Question: Using geopy to geocode alcohol outlets in NZ.
The problem I have is that some places do not have street addresses but are places in Google Maps. For example, plugging:
'''
Furneaux Lodge, Endeavour Inlet, Queen Charlotte Sound, Marlborough 7250
'''
into Google Maps via the browser GUI gives me

However, using that in Geopy I get a GQueryError saying this geographic location does not exist.
Here is the code for geocoding:
'''
def GeoCode(address):
g=geocoders.Google(domain="maps.google.co.nz")
geoloc = g.geocode(address, exactly_one=False)
place, (lat, lng) = geoloc[0]
GeoOut = []
GeoOut.extend([place, lat, lng])
return GeoOut
GeoCode("Furneaux Lodge, Endeavour Inlet, Queen Charlotte Sound, Marlboroguh 7250")
'''
Meanwhile, I notice that "Eiffel Tower" works fine. Is there away to solve this and can someone explain the difference between The Eiffel Tower and Furneaux Lodge within Google 'locations'?
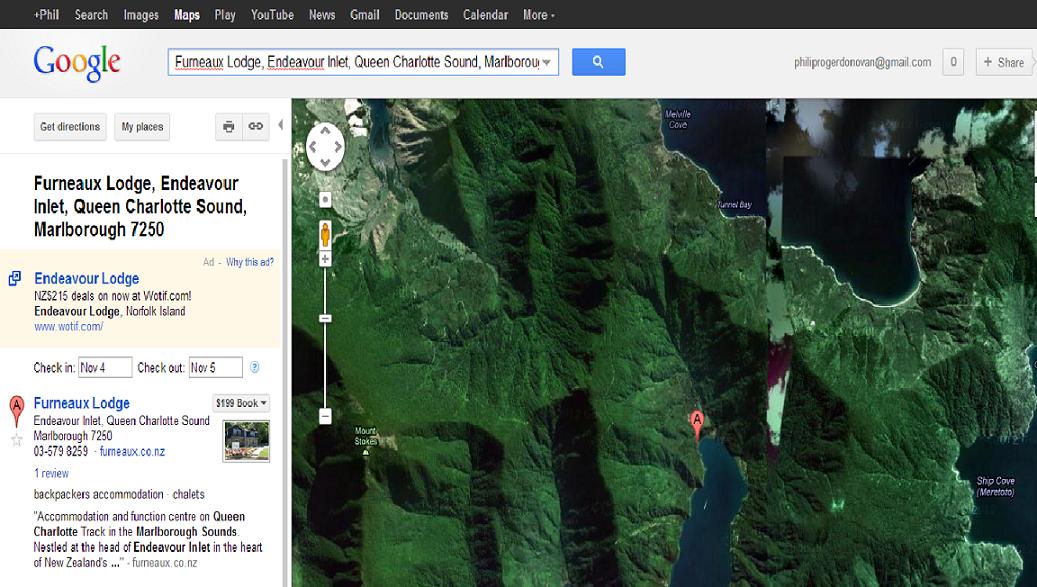
Answer: Maybe this is a Google Maps API limitation. <URL> however seems to know about 'Furneaux Lodge', so you can use it as a fallback to Google Maps if the Google Maps query doesn't return an answer:
'''
>>> from geopy import geocoders
>>> gn = geocoders.GeoNames()
>>> place, (lat, lng) = gn.geocode('Furneaux Lodge')
>>> print('{}: {:.5f}, {:.5f}'.format(place, lat, lng))
Furneaux Lodge, F4, NZ: -41.08826, 174.18019
'''